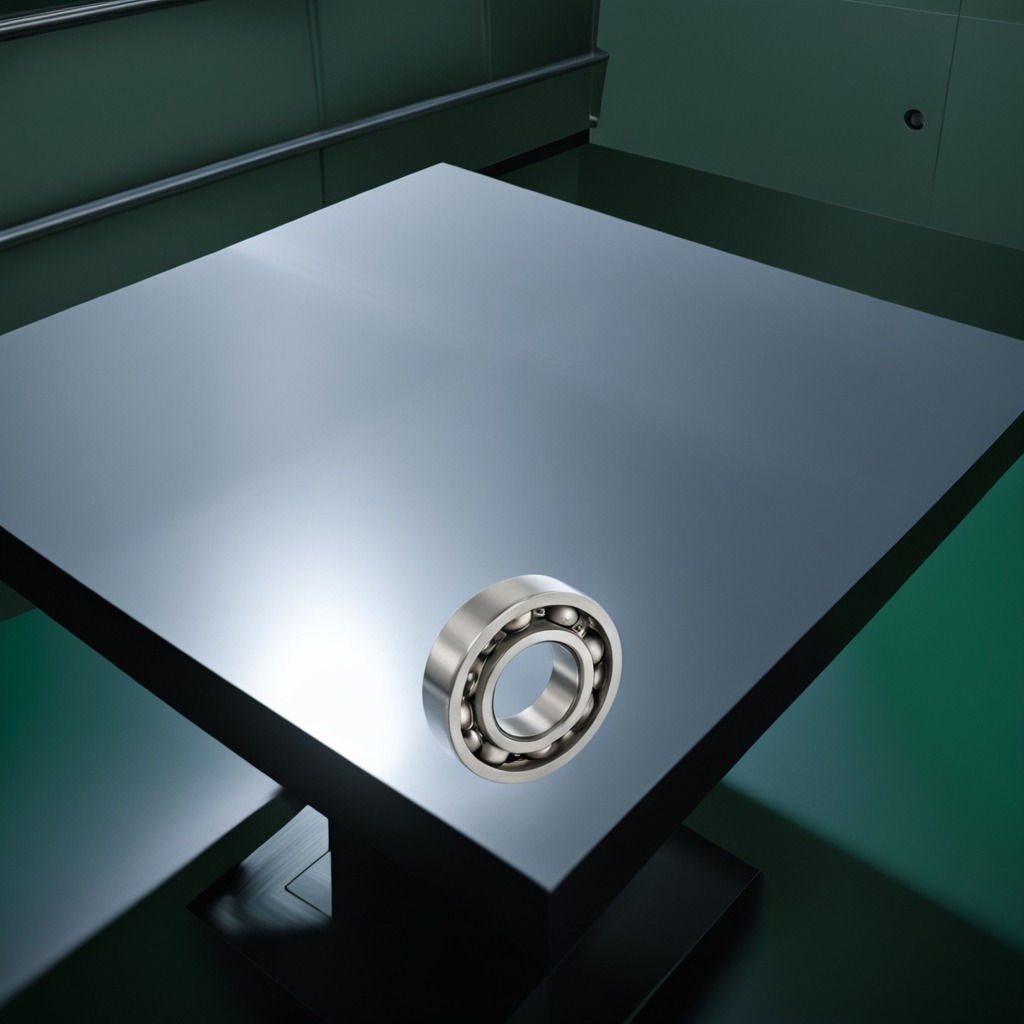
A metal ball bearing is lying on the table.